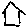
Label: house